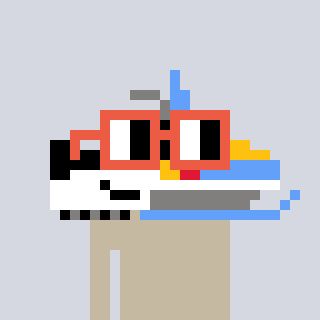
a pixel art character with square orange glasses, a snowmobile-shaped head and a green-colored body on a cool background